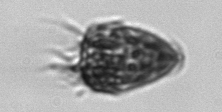
Label: Strombidium_morphotype2